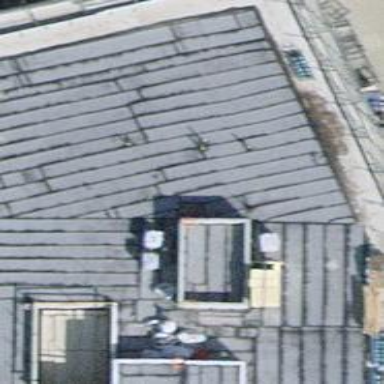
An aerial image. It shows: Commercial building.